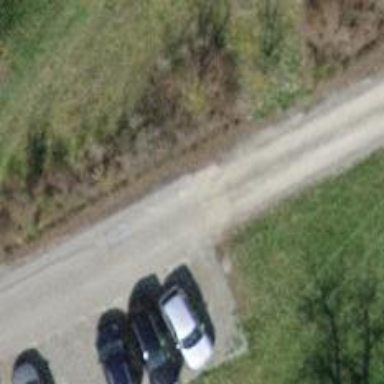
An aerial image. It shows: Residential road with pebblestone surface.